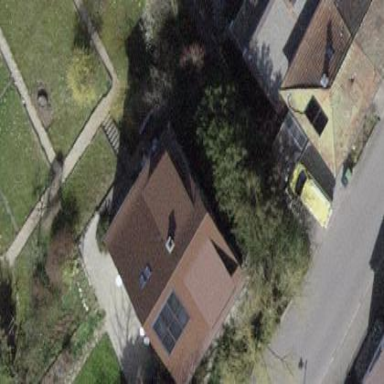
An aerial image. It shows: Detached building.